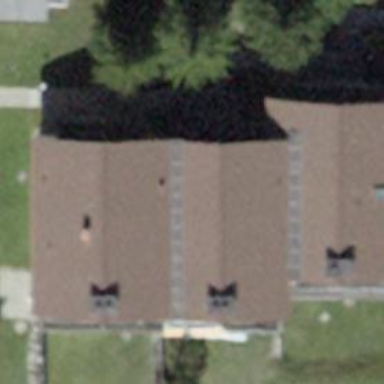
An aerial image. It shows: Gabled building with roof oriented along its structure.